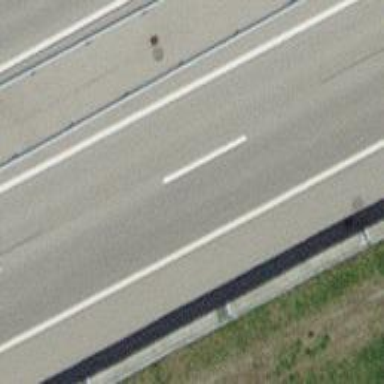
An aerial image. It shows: View of motorway.